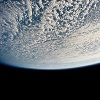
Label: cloud